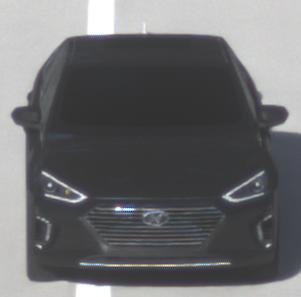
Make: Hyundai
Model: IONIQ Hybrid
Detailed model: IONIQ (AE) Hybrid
Model produced from: 2016/10
Model produced until: 2018/08
Doors: 5
Color: black
Road condition: dry road
Daytime: morning or afternoon
Contrast: low contrast